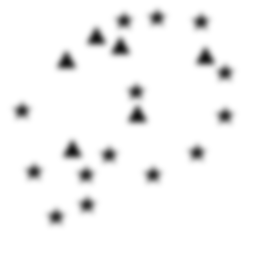
Squares: 0
Triangles: 6
Stars: 14
Total shapes: 20